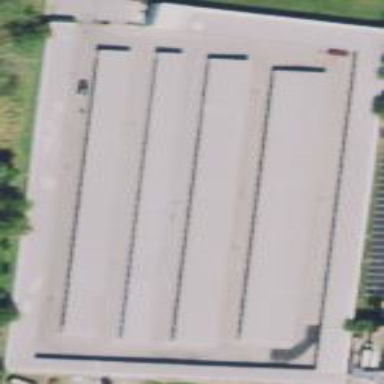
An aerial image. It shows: Storage rental shop located in building.